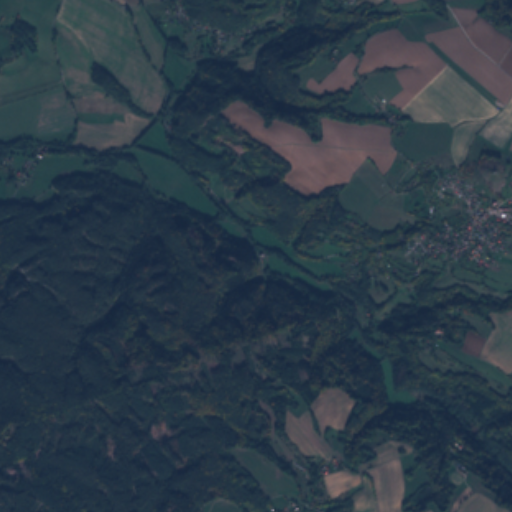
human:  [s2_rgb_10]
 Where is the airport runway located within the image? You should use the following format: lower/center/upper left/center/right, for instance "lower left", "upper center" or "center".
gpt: The airport runway is located in the upper right of the image.
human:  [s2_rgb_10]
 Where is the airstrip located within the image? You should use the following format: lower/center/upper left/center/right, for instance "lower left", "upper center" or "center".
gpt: The airstrip is located in the upper right of the image.
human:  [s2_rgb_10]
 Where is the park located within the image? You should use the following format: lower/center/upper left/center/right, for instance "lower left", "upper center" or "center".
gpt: The park is located in the upper right of the image.
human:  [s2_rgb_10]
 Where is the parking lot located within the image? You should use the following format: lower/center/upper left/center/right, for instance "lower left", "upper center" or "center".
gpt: The parking lot is located in the center right of the image.
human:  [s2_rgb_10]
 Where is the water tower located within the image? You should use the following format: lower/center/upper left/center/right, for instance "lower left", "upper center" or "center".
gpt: The water tower is located in the lower center of the image.
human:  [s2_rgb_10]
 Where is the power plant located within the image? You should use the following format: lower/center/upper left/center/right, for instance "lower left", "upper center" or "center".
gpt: There is no power plant in the image.